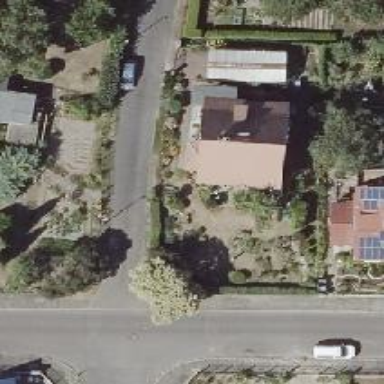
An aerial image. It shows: Asphalt road in residential area.